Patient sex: M
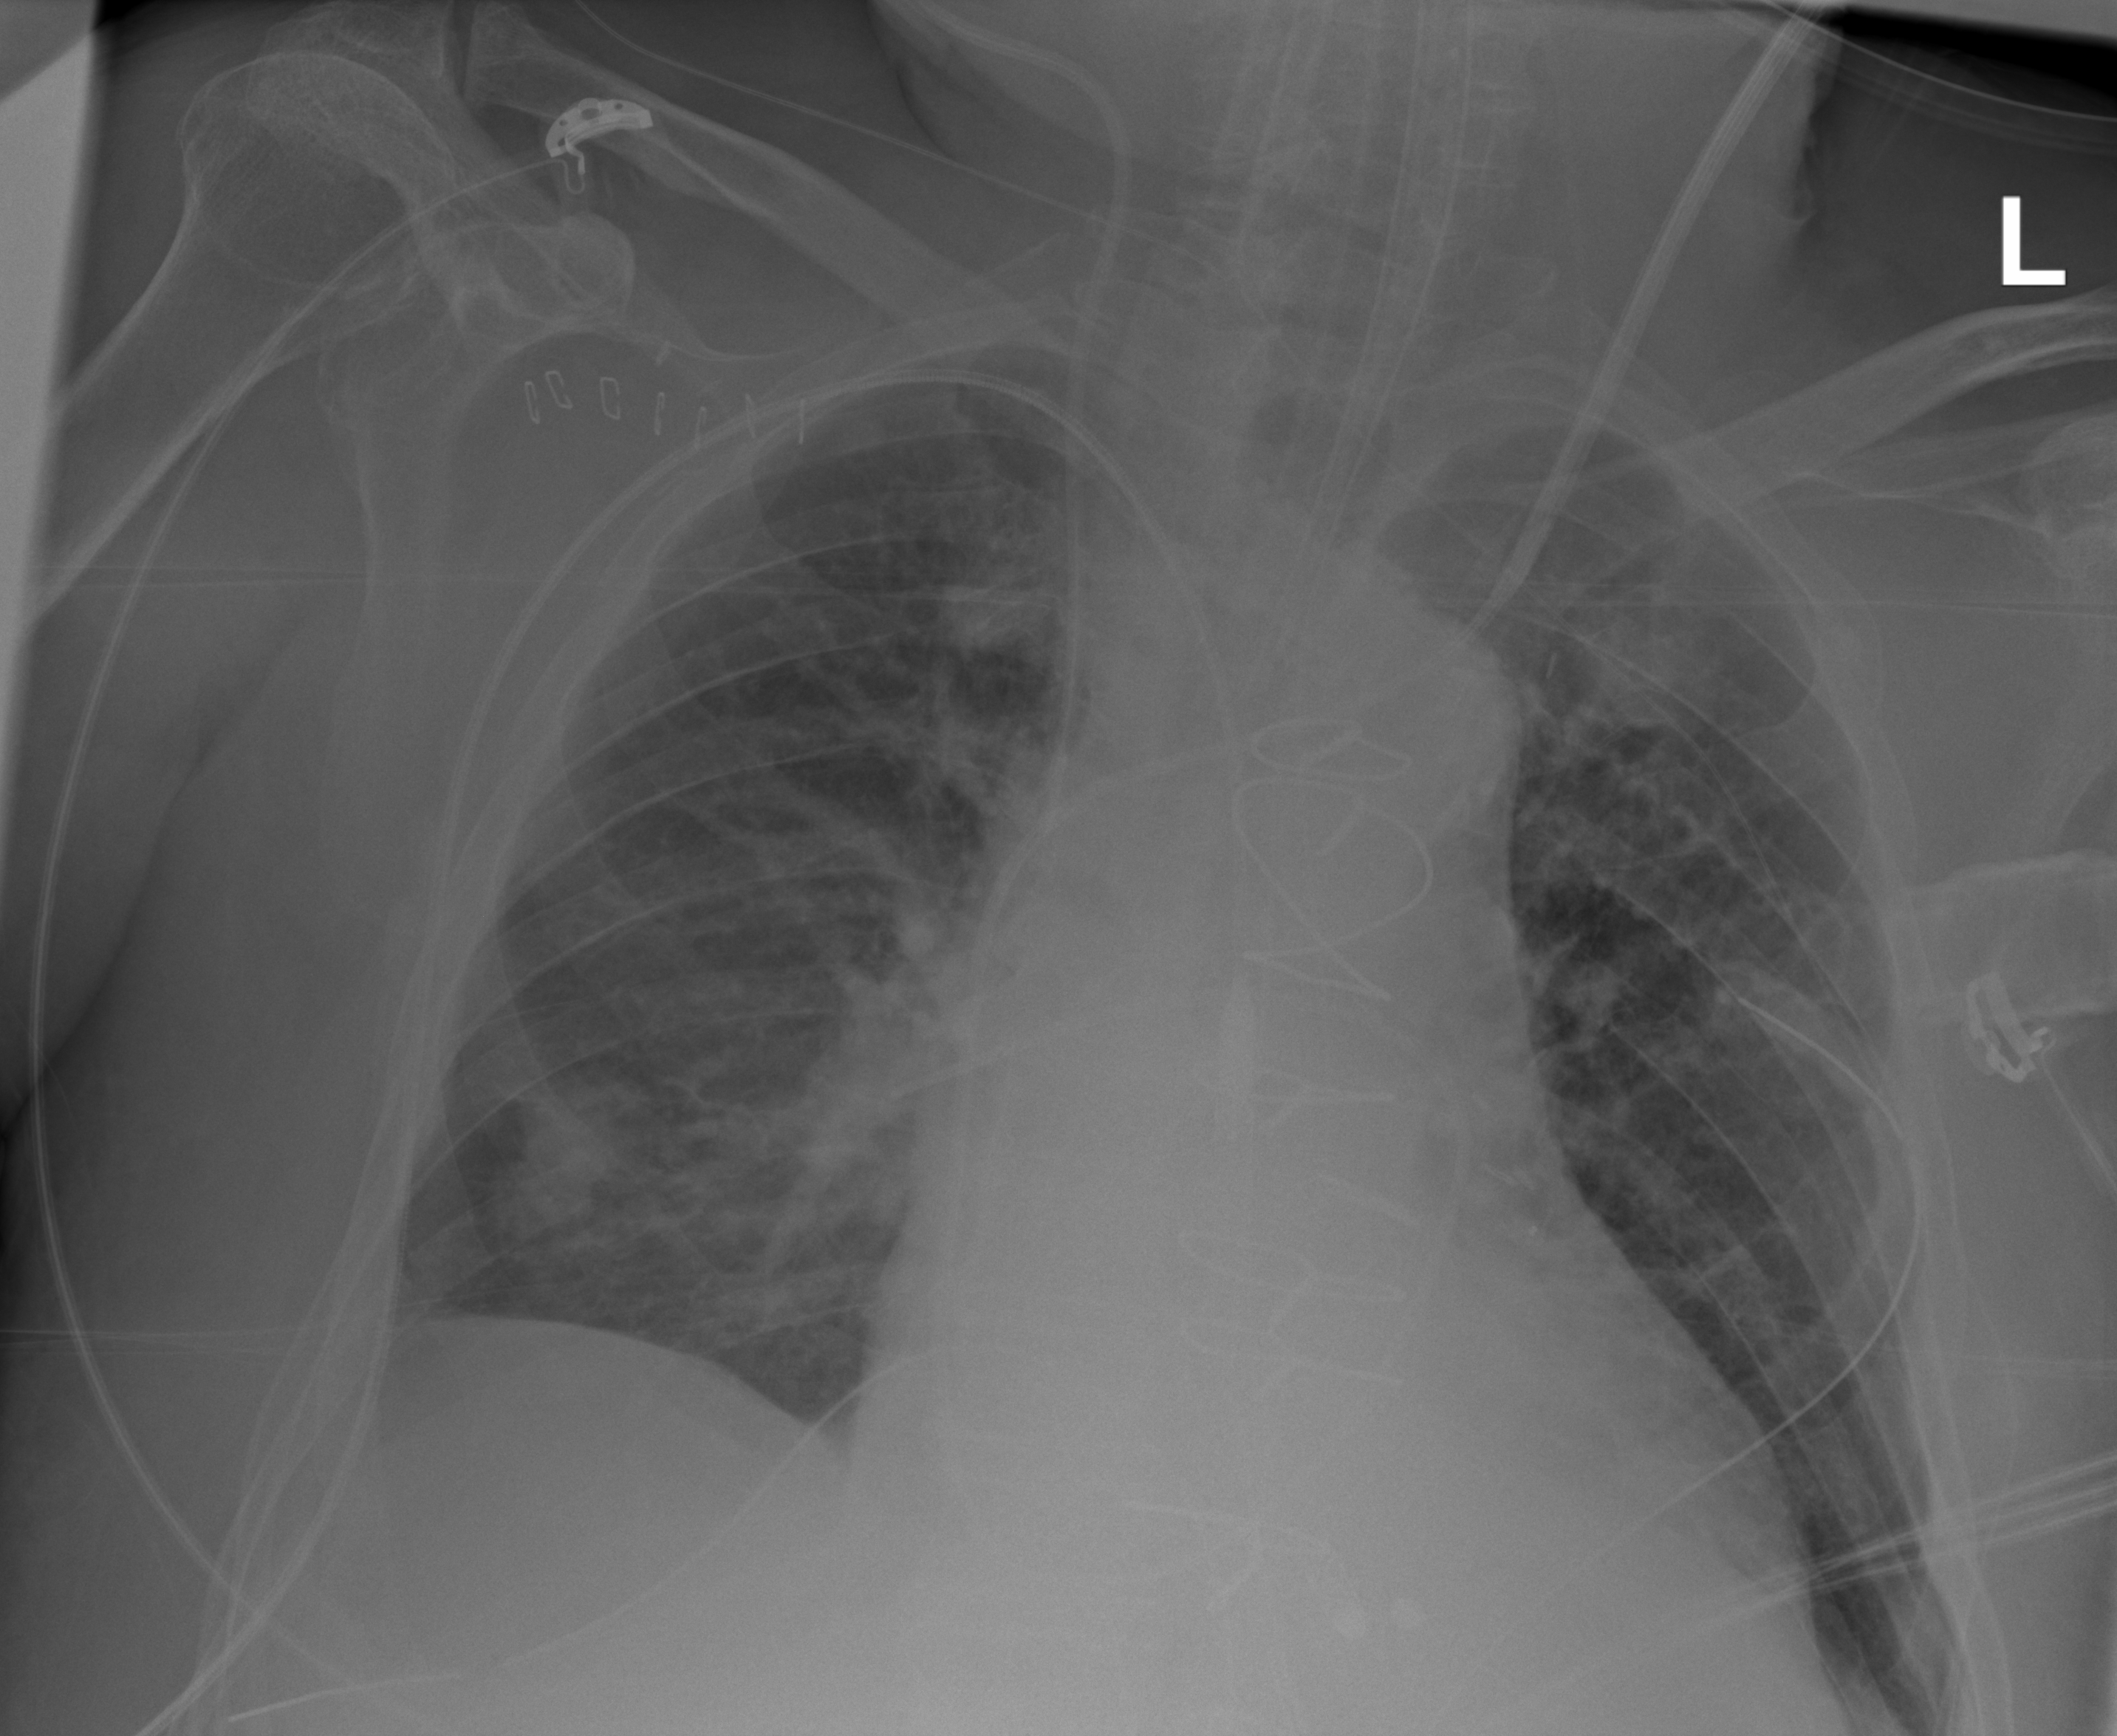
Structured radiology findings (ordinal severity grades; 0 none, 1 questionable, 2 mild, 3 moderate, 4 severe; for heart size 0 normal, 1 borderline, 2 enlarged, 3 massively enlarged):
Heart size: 2
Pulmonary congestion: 2
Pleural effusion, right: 2
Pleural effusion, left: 0
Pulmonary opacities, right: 2
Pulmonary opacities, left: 0
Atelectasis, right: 2
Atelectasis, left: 0